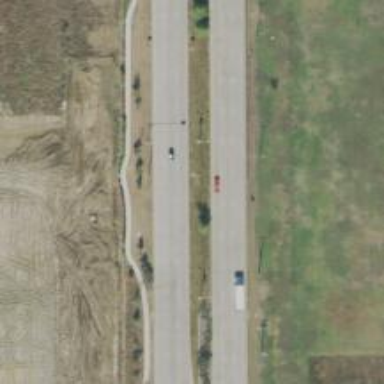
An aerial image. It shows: Primary road with asphalt surface.